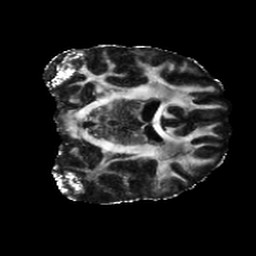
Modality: FA
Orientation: coronal
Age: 29
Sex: male
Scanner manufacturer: siemens
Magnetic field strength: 6.98 T
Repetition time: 7.776 s
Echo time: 0.076 s